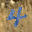
Label: 4